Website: walmart
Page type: cross-sells
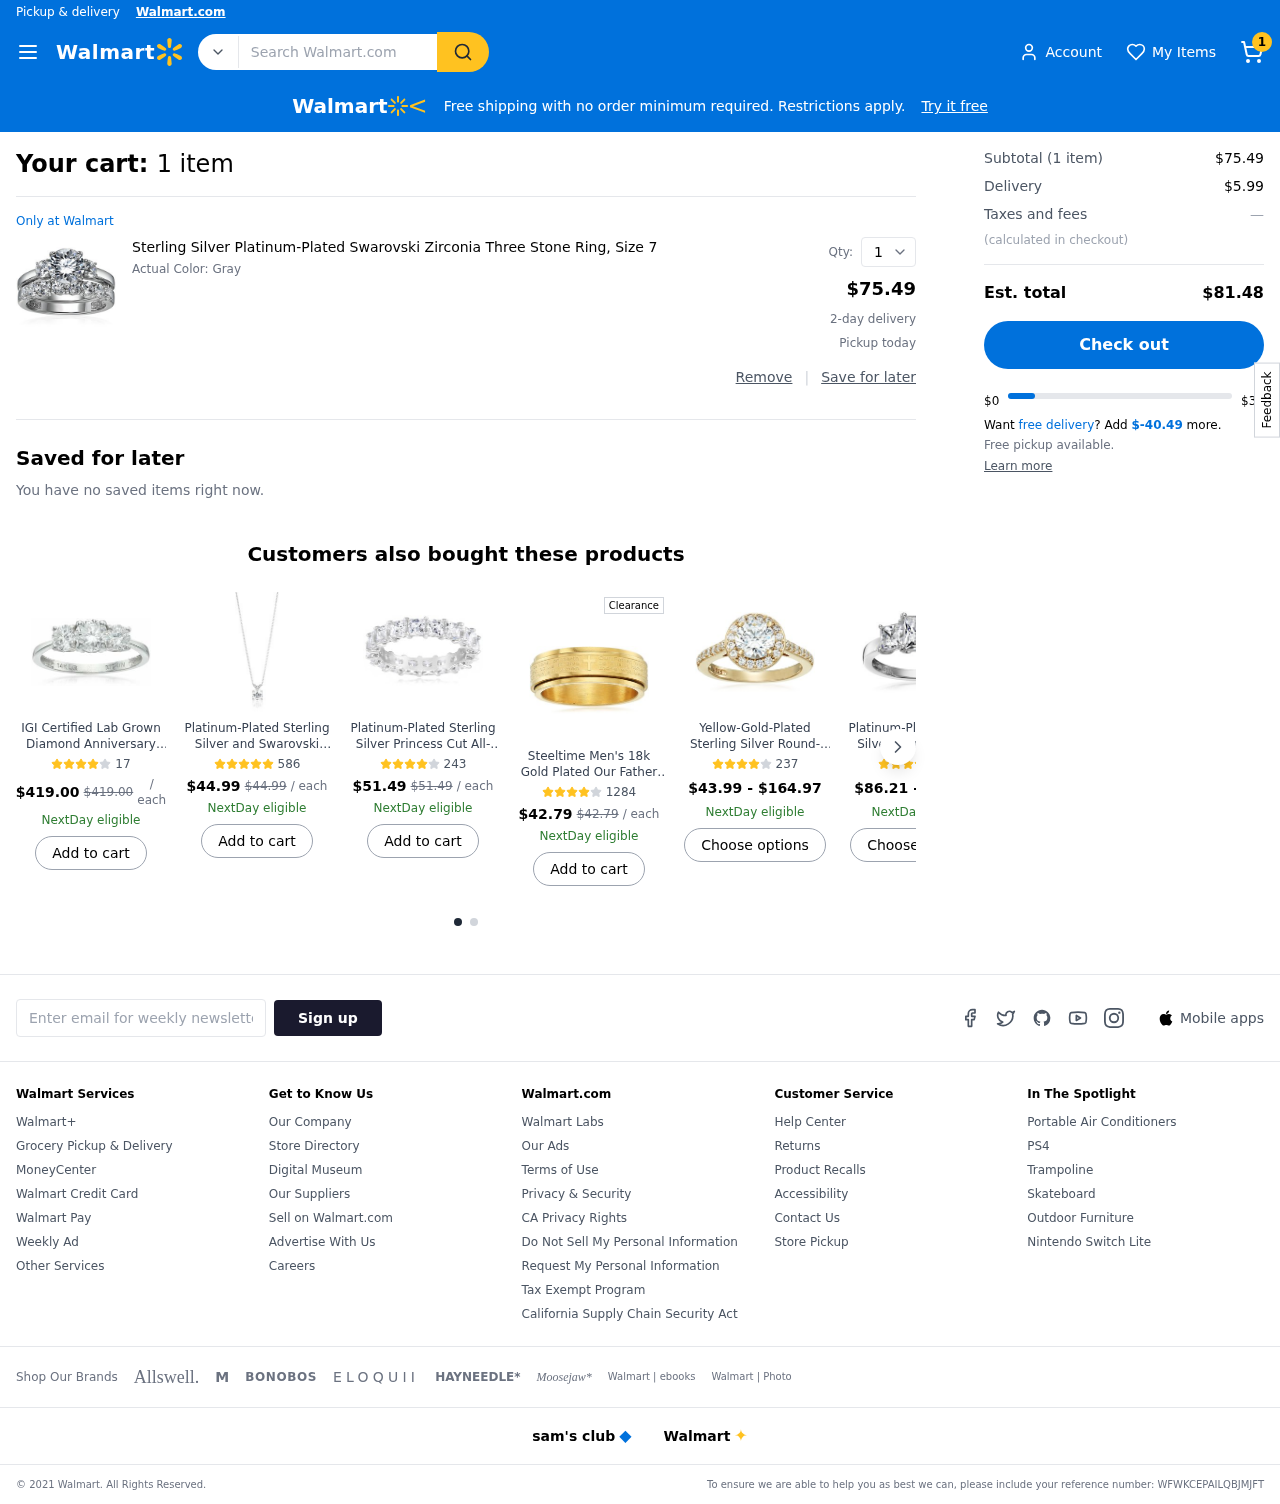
Product elements: key: PRODUCT1_NAME
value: Sterling Silver Platinum-Plated Swarovski Zirconia Three Stone Ring, Size 7
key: PRODUCT1_PRICE
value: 75.49
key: PRODUCT1_QUANTITY
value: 1
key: PRODUCT6_PRICE
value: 54.99
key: PRODUCT7_PRICE
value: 95.79
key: PRODUCT2_NAME
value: IGI Certified Lab Grown Diamond Anniversary Ring in 14k White Gold (1.0 CT.TW., I-J Color, SI1-SI2 C
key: PRODUCT2_NUM_RATINGS
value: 17
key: PRODUCT2_PRICE
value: $419.00
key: PRODUCT2_ORIGINAL_PRICE
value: $419.00
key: PRODUCT3_NAME
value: Platinum-Plated Sterling Silver and Swarovski Zirconia Solitaire Pendant Necklace, 16 Inch
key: PRODUCT3_NUM_RATINGS
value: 586
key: PRODUCT3_PRICE
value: $44.99
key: PRODUCT3_ORIGINAL_PRICE
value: $44.99
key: PRODUCT4_NAME
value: Platinum-Plated Sterling Silver Princess Cut All-Around Band Ring made with Swarovski Zirconia (7.5
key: PRODUCT4_NUM_RATINGS
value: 243
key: PRODUCT4_PRICE
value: $51.49
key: PRODUCT4_ORIGINAL_PRICE
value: $51.49
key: PRODUCT5_NAME
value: Steeltime Men's 18k Gold Plated Our Father Prayer Spinner Band Ring, Size 8
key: PRODUCT5_NUM_RATINGS
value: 1284
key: PRODUCT5_PRICE
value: $42.79
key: PRODUCT5_ORIGINAL_PRICE
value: $42.79
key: PRODUCT6_NAME
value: Yellow-Gold-Plated Sterling Silver Round-Cut Halo Ring made with Swarovski Zirconia, Size 6
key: PRODUCT6_NUM_RATINGS
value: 237
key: PRODUCT7_NAME
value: Platinum-Plated Sterling Silver Princess-Cut 3-Stone Ring made with Swarovski Zirconia (3 cttw), Siz
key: PRODUCT7_NUM_RATINGS
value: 328
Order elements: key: ORDER_NUM_ITEMS
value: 1
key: ORDER_NUM_ITEMS
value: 1 item
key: ORDER_SUBTOTAL
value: $75.49
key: ORDER_SHIPPING_COST
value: $5.99
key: ORDER_TOTAL
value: $81.48
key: ORDER_FREE_DELIVERY_REMAINING
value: $-40.49
Search elements: key: HEADER_SEARCH
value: Search Walmart.com